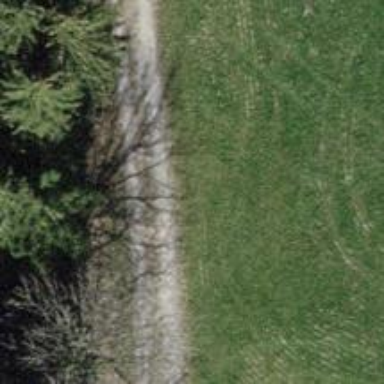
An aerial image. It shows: Gravel track with track type of grade3.